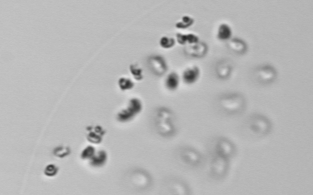
Label: Phaeocystis